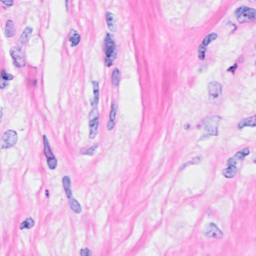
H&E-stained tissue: Breast